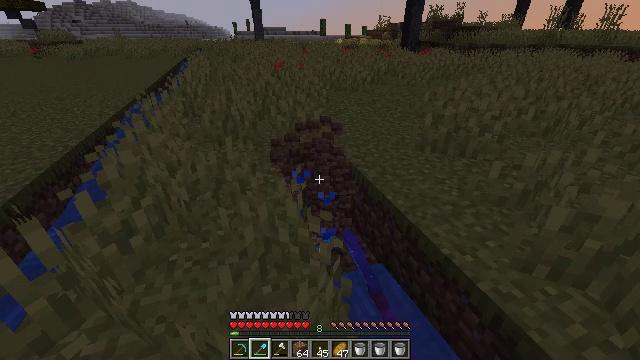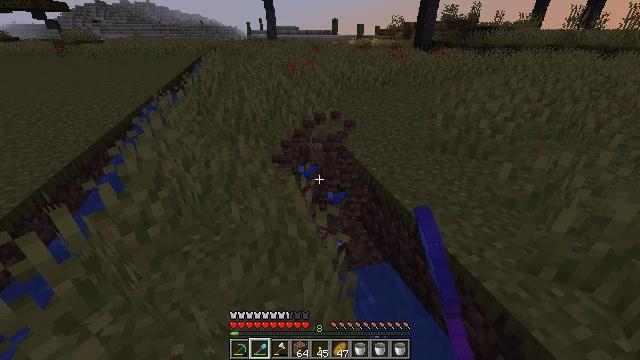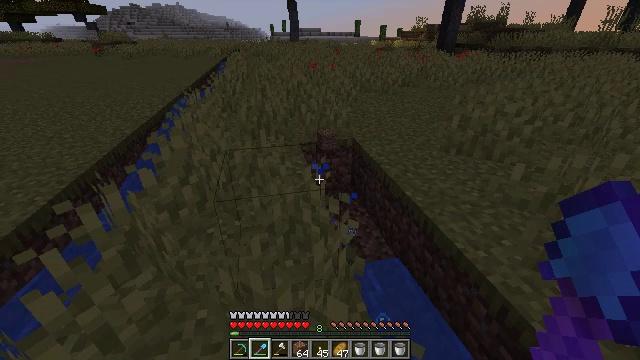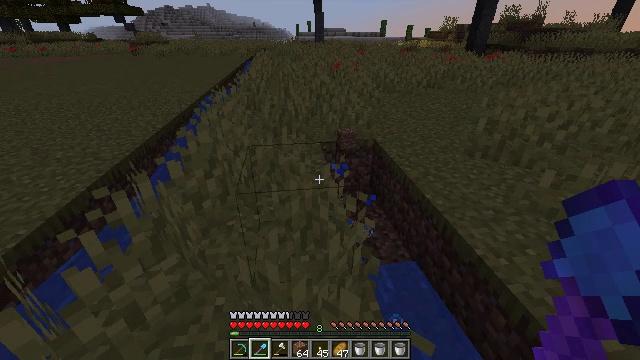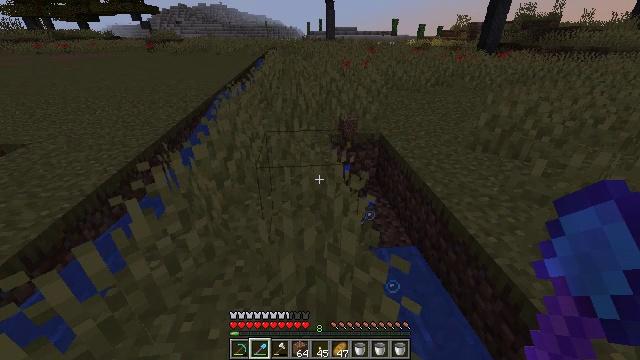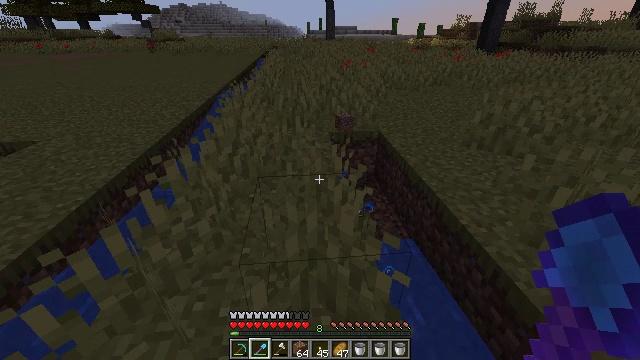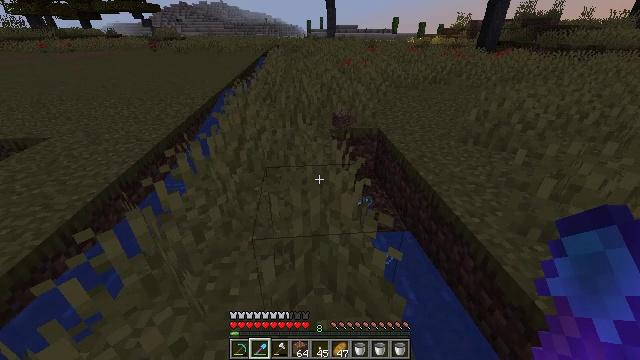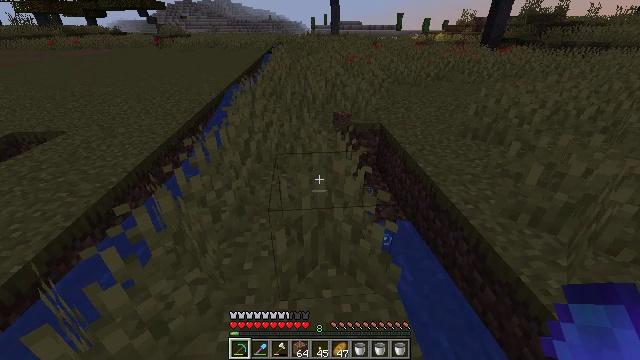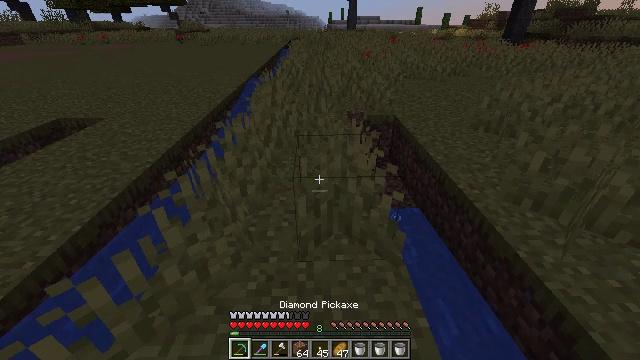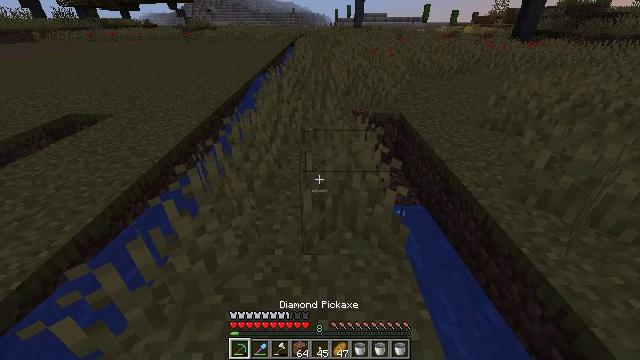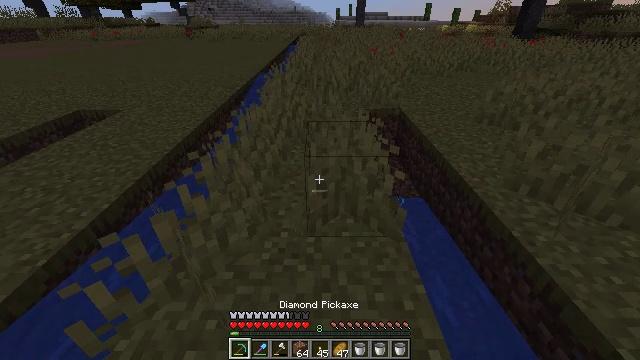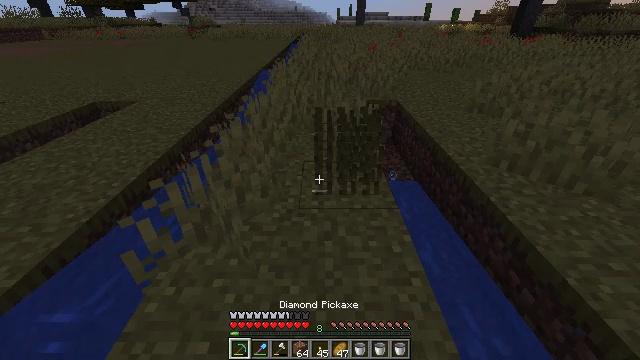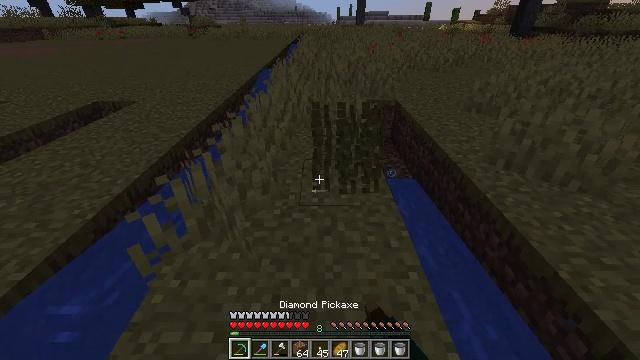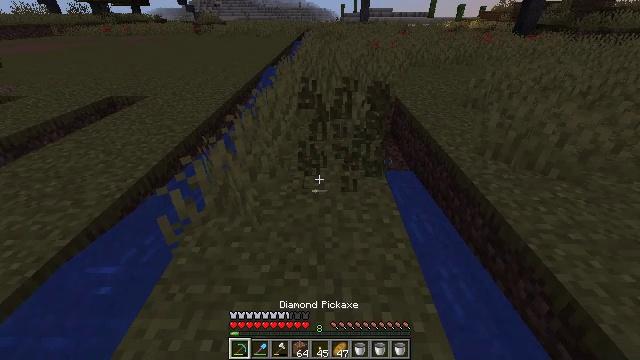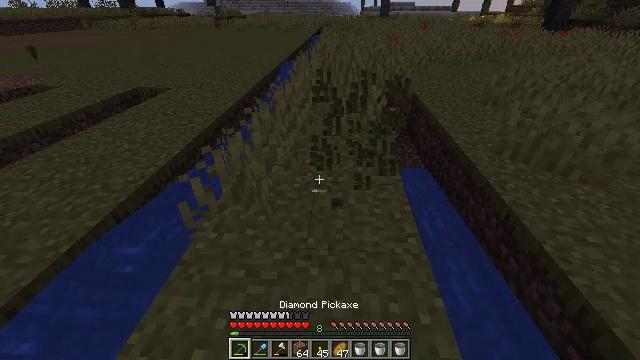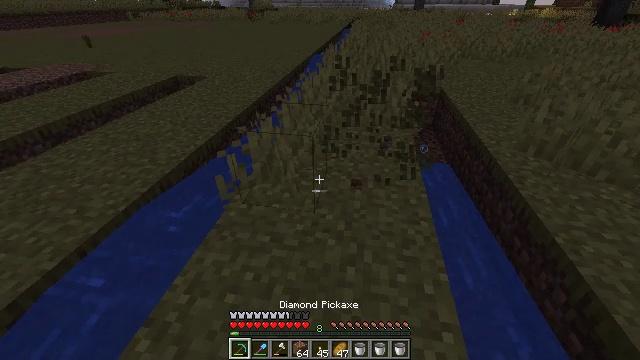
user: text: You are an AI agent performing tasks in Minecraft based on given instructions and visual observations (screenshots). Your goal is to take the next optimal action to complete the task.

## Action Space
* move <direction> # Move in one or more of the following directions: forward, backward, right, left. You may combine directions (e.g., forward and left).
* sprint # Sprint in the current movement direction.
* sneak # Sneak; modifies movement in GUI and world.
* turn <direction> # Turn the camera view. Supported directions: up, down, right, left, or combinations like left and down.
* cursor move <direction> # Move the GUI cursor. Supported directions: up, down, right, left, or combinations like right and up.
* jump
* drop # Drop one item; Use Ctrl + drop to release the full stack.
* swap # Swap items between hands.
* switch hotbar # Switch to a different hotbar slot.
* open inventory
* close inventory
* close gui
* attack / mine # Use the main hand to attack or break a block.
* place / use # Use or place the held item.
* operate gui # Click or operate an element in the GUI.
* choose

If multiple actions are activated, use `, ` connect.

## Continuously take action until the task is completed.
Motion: motion action
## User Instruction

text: Gather grass by holding the left mouse button.
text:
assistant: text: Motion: move back, turn left
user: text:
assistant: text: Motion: move back, turn left
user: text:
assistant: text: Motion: move back, turn left
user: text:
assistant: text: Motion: move back, turn left
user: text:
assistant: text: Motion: move back
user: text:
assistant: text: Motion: move back
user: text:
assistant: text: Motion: move back, switch to hotbar 1
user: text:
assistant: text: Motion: move back, turn left, switch to hotbar 1
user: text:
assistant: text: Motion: move back, turn left, switch to hotbar 1
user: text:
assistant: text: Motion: move back, switch to hotbar 1
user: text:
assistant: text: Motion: move back, attack / mine
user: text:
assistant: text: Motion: move back, attack / mine
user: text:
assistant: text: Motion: move back, attack / mine
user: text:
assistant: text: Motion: move back, turn left, attack / mine
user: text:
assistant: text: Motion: move back, turn left and down, attack / mine
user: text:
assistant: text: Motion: move back, turn left, attack / mine
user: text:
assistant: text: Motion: move back and move left, turn left, attack / mine
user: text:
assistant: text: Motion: move back and move left, attack / mine
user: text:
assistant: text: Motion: move left, attack / mine
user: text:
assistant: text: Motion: turn right and up, attack / mine
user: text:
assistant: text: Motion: turn right and up, attack / mine
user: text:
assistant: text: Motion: move forward, turn right and up, attack / mine
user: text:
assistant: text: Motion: move forward, turn up, attack / mine
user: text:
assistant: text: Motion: move forward, attack / mine
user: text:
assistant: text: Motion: move forward, attack / mine
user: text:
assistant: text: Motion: move forward, attack / mine
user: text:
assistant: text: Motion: move forward, attack / mine
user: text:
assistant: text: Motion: move forward, attack / mine
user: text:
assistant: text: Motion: move forward, attack / mine
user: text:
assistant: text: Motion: move forward and move right, turn right, attack / mine